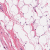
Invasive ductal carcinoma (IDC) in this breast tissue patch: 0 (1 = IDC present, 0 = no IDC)